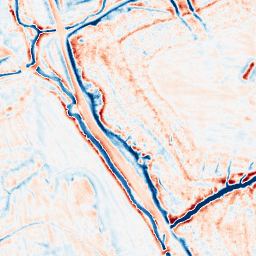
Category: edge_preserving
Decomposition family: bilateral
Decomposition parameters: d: 15
sigma_color: 150
sigma_space: 50
Upsampling method: sinc_blackman
Upsampling parameters: scale: 4
kernel_size: 16
Upsampling scale: 4